Question: I want to change background color of the progressbar having black translucent background with opacity less than 50%.
I searched a lot about this but not able to find solution.
I don't know whether i'm right or not but it has some thing to do with mdecor property of the progressbar.
Following is the code I am using it.
'''
pd = ProgressDialog.show(getActivity(), null, null,true);
pd.setContentView(R.layout.remove_border);
'''
The code for remove border layout is:
'''
<LinearLayout xmlns:android="http://schemas.android.com/apk/res/android"
android:layout_width="match_parent"
android:layout_height="match_parent"
android:background="@android:color/transparent"
android:orientation="vertical" >
<ProgressBar
android:id="@+id/progressBar1"
android:layout_width="wrap_content"
android:layout_height="wrap_content"
android:layout_gravity="center"
android:background="@android:color/transparent"
android:indeterminateDrawable="@drawable/my_progress_indeterminate" />
</LinearLayout>
'''
The code for my_progress_indeterminate is:
'''
<animated-rotate xmlns:android="http://schemas.android.com/apk/res/android"
android:drawable="@drawable/loadingiconblack"
android:pivotX="50%"
android:pivotY="50%" />
'''
Following is the image the background area is marked in red circle. I want to change color to white with same opacity.

'''
pd = new Dialog(this, android.R.style.Theme_Black);
View view = LayoutInflater.from(this).inflate(R.layout.remove_border, null);
pd.requestWindowFeature(Window.FEATURE_NO_TITLE);
pd.getWindow().setBackgroundDrawableResource(R.color.transparent);
pd.setContentView(view);
pd.show();
'''
remove_border xml code:
Here android:gravity = "center" is added in linear layout code of mine.
'''
<LinearLayout xmlns:android="http://schemas.android.com/apk/res/android"
android:layout_width="match_parent"
android:layout_height="match_parent"
android:background="@android:color/transparent"
android:gravity="center"
android:orientation="vertical" >
<ProgressBar
android:id="@+id/progressBar1"
android:layout_width="wrap_content"
android:layout_height="wrap_content"
android:layout_gravity="center"
android:background="@android:color/transparent"
android:indeterminateDrawable="@drawable/my_progress_indeterminate" />
</LinearLayout>
'''
color xml code:
'''
<resources>
<color name="transparent">#80FFFFFF</color>
</resources>
'''
In #80FFFFFF 80 is the opacity value 50% which i took from user3298272.
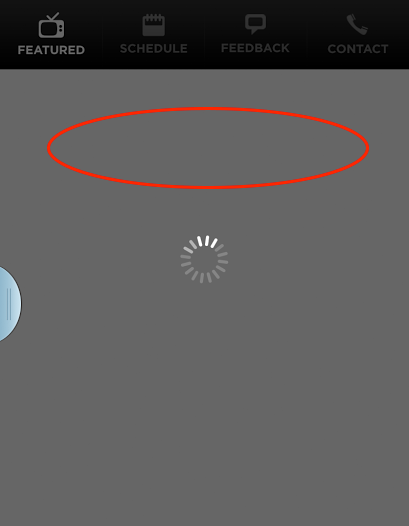
Answer: You can use dialog instead of progressdialog,
'''
dialogTransparent = new Dialog(this, android.R.style.Theme_Black);
View view = LayoutInflater.from(getActivity()).inflate(
R.layout.remove_border, null);
dialogTransparent.requestWindowFeature(Window.FEATURE_NO_TITLE);
dialogTransparent.getWindow().setBackgroundDrawableResource(
R.color.transparent);
dialogTransparent.setContentView(view);
'''
'''
Here the color transparent is #80FFFFFF
'''